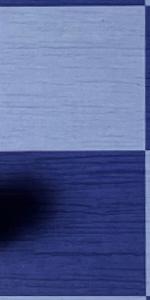
Label: Empty